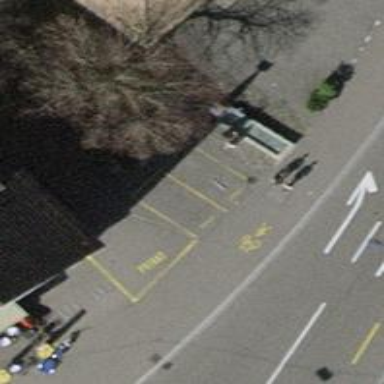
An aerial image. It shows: Asphalt sidewalk path.